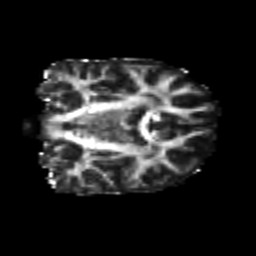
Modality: FA
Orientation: coronal
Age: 22
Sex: female
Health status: healthy
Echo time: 0.074 s